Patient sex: M
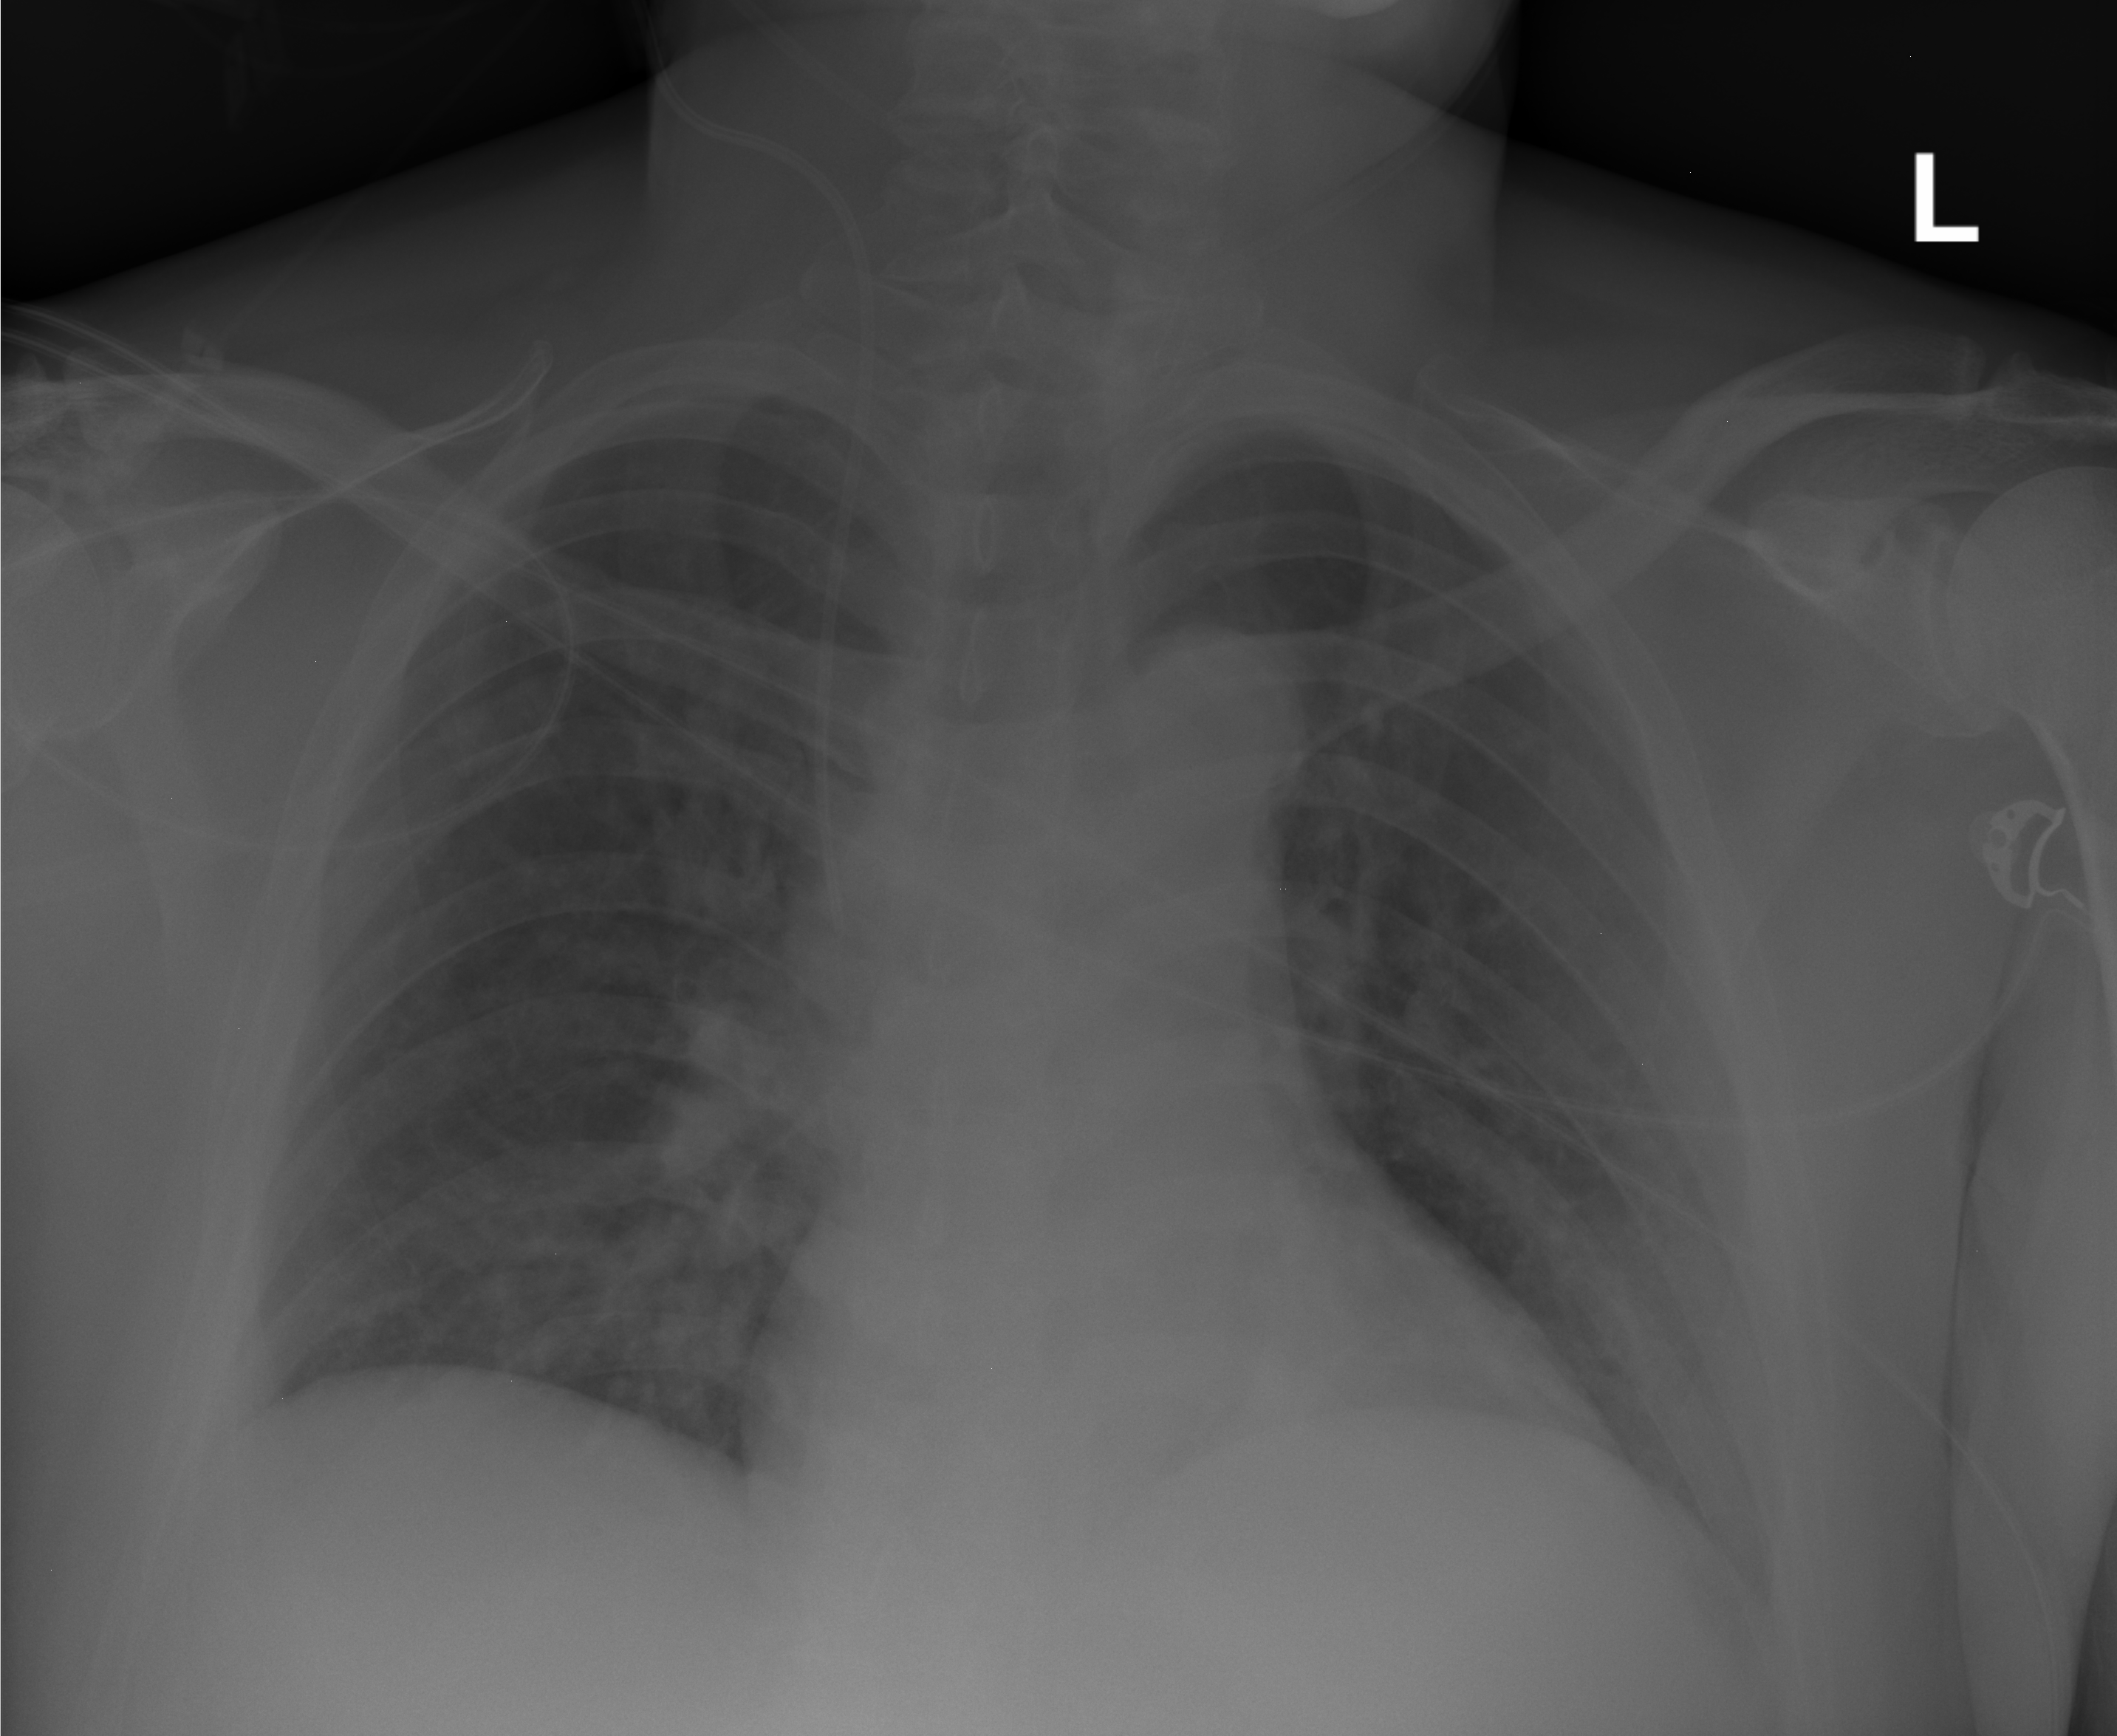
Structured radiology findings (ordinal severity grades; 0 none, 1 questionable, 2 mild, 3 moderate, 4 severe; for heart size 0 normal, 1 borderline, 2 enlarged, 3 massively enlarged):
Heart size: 0
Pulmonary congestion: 0
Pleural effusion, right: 0
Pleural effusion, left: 0
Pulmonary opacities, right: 2
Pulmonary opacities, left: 0
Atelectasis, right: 2
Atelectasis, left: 1